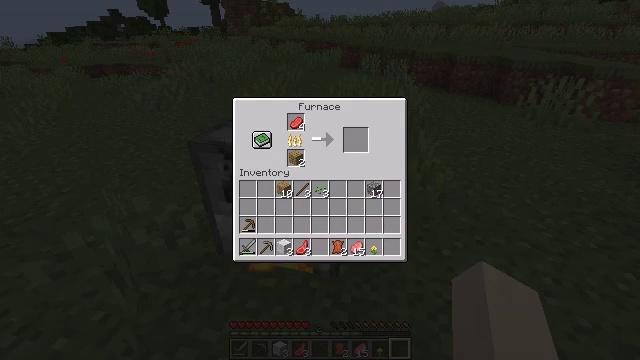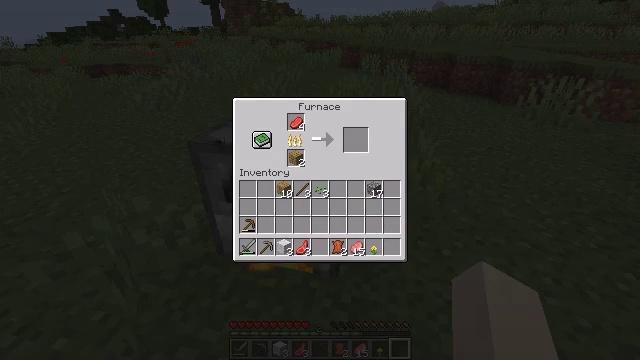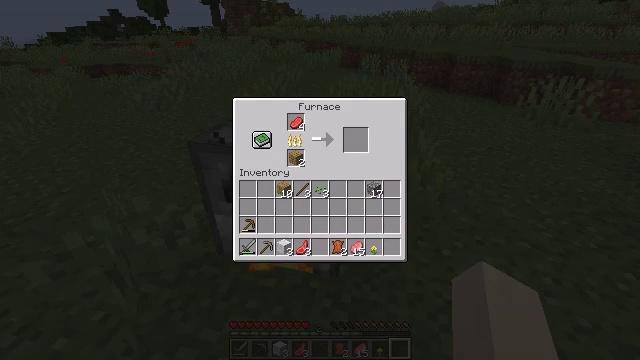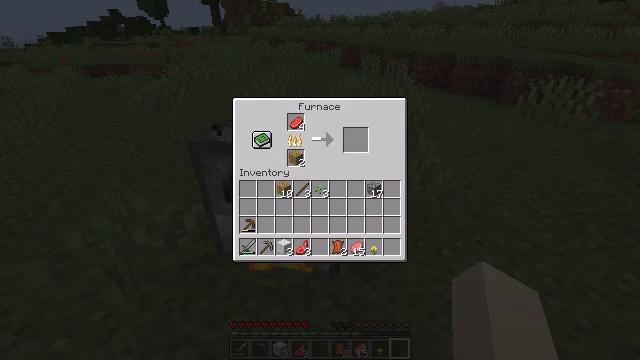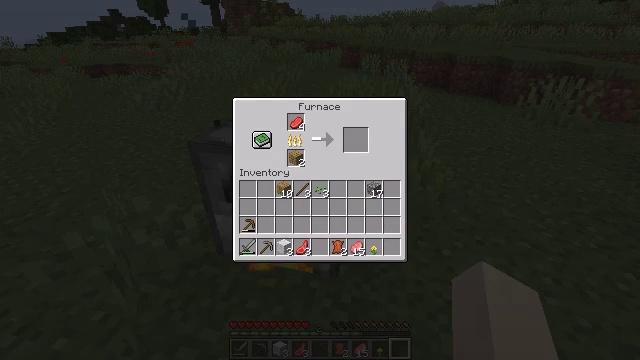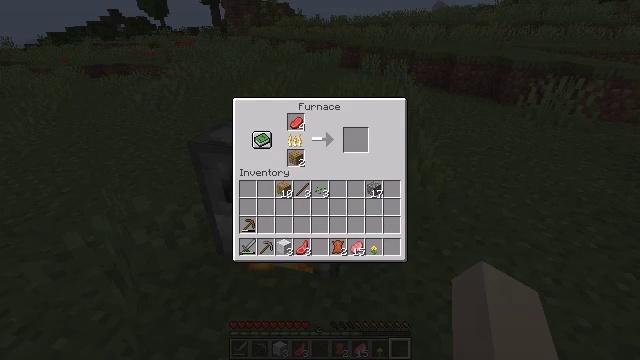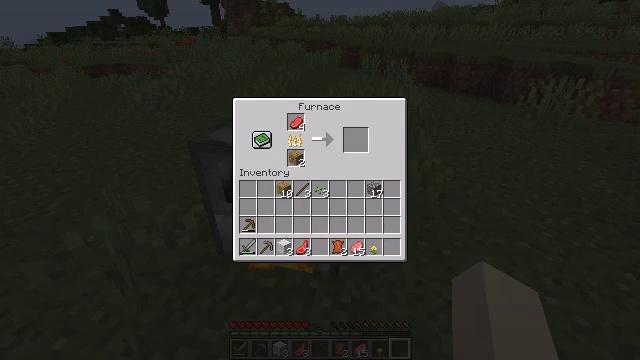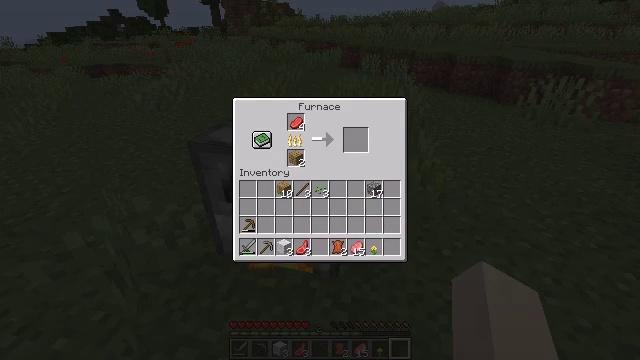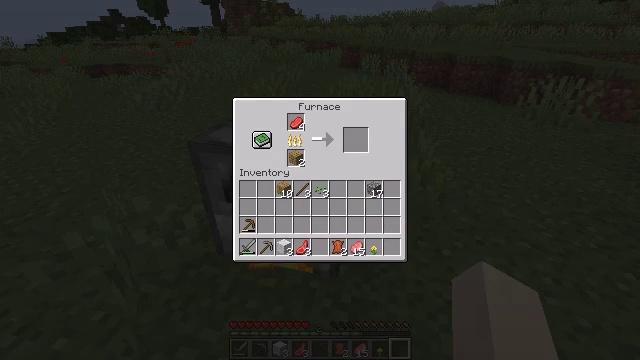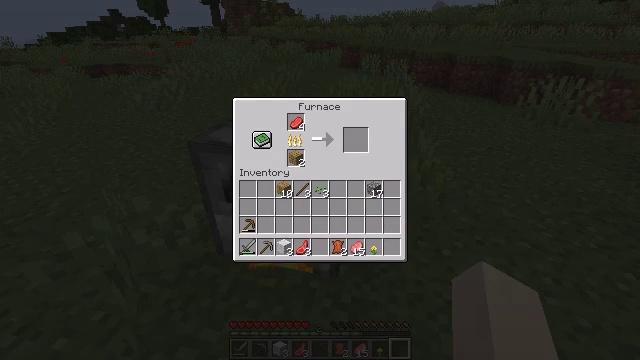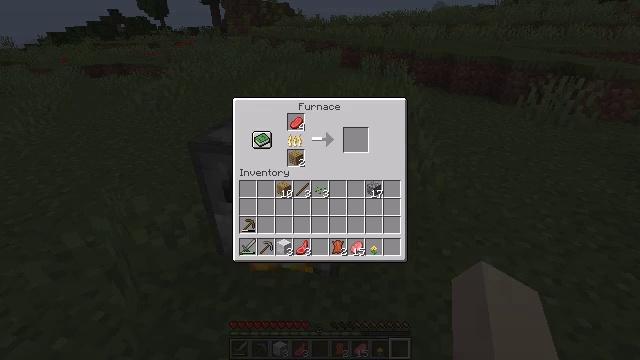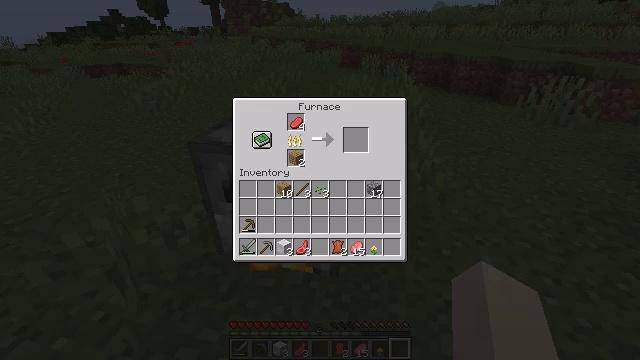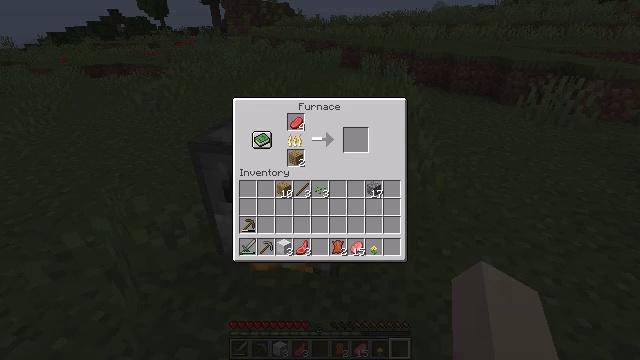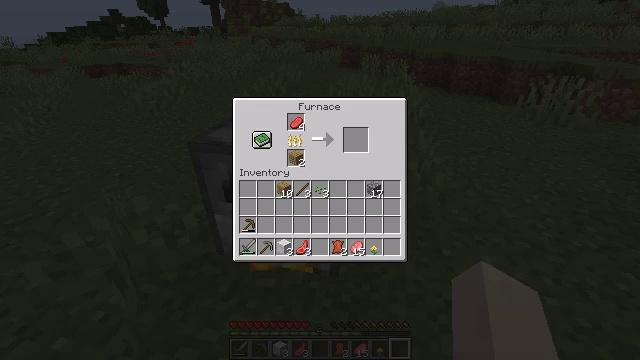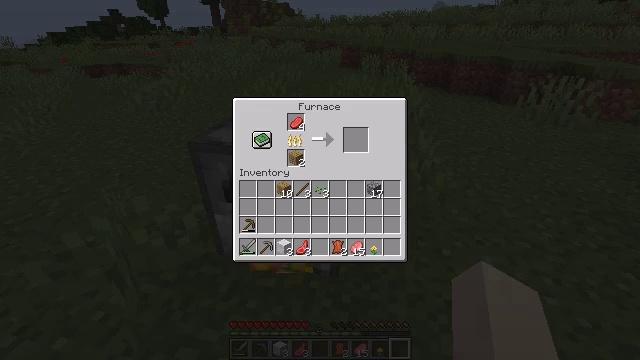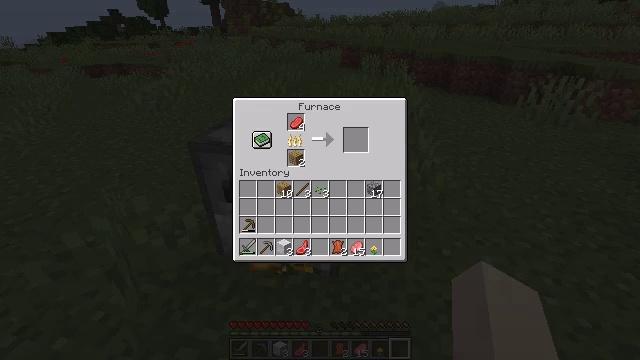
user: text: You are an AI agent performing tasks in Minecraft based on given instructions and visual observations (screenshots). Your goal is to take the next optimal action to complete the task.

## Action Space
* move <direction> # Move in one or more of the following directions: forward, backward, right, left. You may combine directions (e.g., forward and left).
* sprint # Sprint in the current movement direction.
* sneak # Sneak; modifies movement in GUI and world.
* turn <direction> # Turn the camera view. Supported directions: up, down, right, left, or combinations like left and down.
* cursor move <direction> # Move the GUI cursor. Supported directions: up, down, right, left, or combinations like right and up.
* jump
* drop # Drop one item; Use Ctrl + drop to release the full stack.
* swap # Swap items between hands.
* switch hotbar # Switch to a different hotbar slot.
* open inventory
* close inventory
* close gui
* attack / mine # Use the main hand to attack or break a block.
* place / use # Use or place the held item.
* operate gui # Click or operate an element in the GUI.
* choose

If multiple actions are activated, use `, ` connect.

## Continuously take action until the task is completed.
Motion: motion action
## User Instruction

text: Heat raw beef in the furnace to cook it.
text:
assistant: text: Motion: no_op
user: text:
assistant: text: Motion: no_op
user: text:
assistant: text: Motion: no_op
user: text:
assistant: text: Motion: no_op
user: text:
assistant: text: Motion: no_op
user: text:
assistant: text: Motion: no_op
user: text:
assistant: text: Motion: no_op
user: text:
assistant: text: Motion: no_op
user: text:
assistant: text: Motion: no_op
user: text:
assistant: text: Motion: no_op
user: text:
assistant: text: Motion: no_op
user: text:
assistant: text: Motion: no_op
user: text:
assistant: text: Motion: no_op
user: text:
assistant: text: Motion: no_op
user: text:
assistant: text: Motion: no_op
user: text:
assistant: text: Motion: no_op
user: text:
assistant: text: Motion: no_op
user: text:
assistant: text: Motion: no_op
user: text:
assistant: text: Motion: no_op
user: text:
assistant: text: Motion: no_op
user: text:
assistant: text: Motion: no_op
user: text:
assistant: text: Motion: no_op
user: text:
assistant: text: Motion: no_op
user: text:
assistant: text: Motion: no_op
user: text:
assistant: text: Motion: no_op
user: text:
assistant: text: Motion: cursor move left and up
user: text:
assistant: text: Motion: no_op
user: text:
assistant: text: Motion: no_op
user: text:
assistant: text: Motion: no_op
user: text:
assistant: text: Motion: no_op